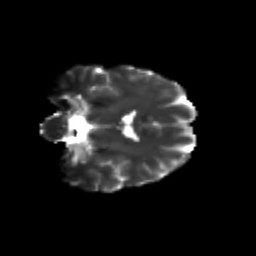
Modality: T2w
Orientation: coronal
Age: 23
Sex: female
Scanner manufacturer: siemens
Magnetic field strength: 3 T
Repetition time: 3.5 s
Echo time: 0.113 s